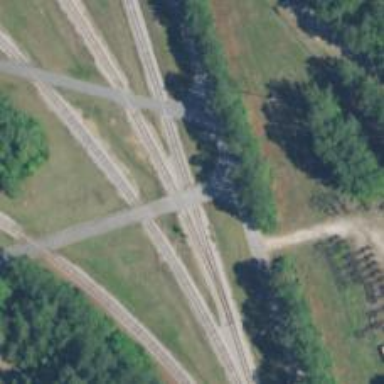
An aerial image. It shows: Level crossing along the railway.